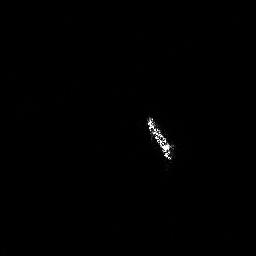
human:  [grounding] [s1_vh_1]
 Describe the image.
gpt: In the satellite image, there is  <ref>1 medium ship </ref> <box>[[56, 43, 68, 62, 0]]</box> located at center.